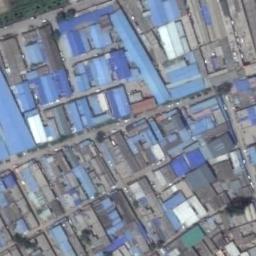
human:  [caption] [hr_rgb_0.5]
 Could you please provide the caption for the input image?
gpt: Many houses of different shapes and sizes are in the industrial area .

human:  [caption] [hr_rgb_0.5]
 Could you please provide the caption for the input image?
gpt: The industrial area is rather messy blended with lots of blue workshops and other colors of workshops and some roads go through the industrial area .

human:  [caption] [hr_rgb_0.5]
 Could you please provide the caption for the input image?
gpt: Dense industrial buildings and roads in an industrial area .

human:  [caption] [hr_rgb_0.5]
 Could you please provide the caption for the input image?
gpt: The houses in the industrial area are all blue .

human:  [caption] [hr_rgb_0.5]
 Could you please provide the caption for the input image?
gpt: There are many blue buildings and some black buildings on the industrial area .